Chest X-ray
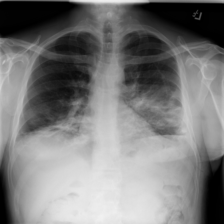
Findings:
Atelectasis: negative
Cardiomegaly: negative
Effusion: negative
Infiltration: positive
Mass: negative
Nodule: negative
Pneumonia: negative
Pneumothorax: negative
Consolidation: negative
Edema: negative
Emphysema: negative
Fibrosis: negative
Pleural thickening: negative
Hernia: negative